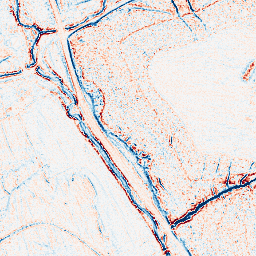
Category: edge_preserving
Decomposition family: anisotropic_diffusion
Decomposition parameters: iterations: 5
kappa: 30
gamma: 0.1
Upsampling method: linear_exact
Upsampling parameters: scale: 4
Upsampling scale: 4